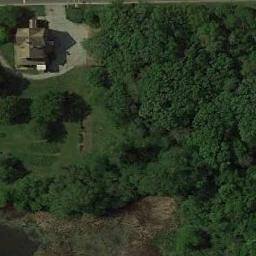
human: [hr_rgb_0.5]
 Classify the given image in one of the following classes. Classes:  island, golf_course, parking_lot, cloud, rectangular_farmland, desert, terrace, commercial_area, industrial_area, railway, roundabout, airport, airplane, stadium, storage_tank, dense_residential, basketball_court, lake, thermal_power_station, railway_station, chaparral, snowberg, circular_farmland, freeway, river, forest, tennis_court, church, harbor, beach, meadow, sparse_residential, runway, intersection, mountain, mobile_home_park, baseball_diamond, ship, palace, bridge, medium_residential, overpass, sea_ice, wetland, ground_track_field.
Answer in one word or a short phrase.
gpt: forest